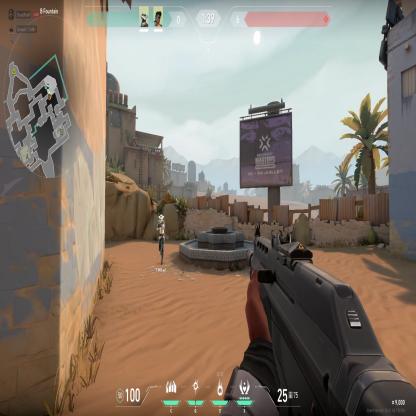
Label: teammate